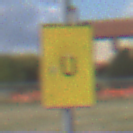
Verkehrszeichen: AnkuendigungOderFortsetzungUmleitungOhnePfeilsymbol
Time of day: MorningAfternoon
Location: Outdoor (Suburban)
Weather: PartlyCloudy
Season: NotSpecified
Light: Natural